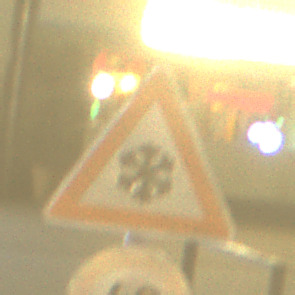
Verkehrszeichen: SchneeOderEisglaette
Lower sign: Geschwindigkeit60
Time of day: Night
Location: Outdoor (Urban)
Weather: Clear
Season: NotSpecified
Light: Artificial